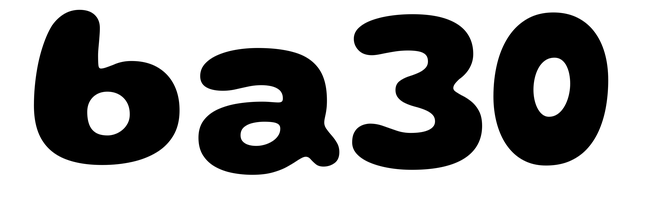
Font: Gluten_Bold